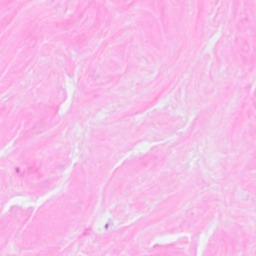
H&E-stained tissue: Breast